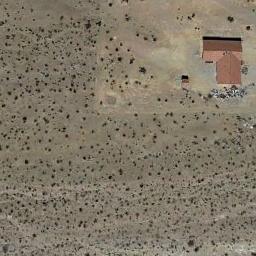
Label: sparse_residential